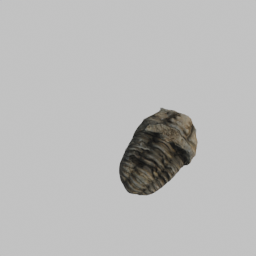
Label: nature